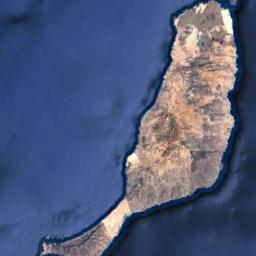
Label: island